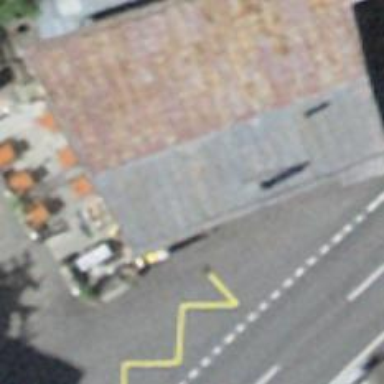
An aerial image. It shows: Restaurant.